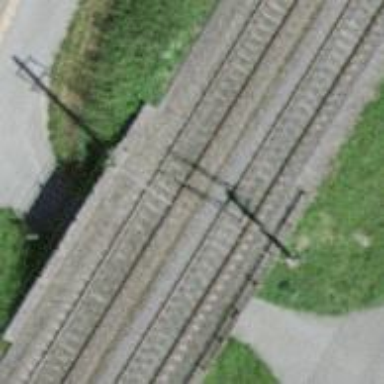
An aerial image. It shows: Bridge over railway with electrified contact lines.